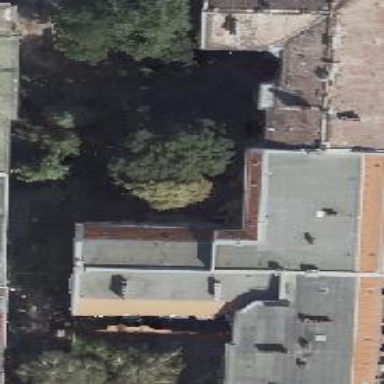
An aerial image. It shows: Apartment building with double saltbox roof shape.